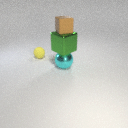
small yellow rubber sphere to the left of large cyan metal sphere